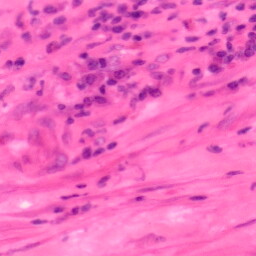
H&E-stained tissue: Colon